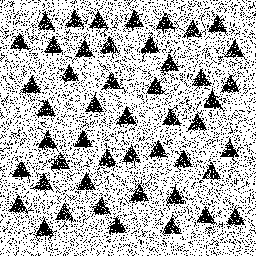
Squares: 0
Triangles: 48
Stars: 0
Total shapes: 48